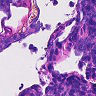
Metastatic tissue present: no